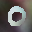
Label: 0